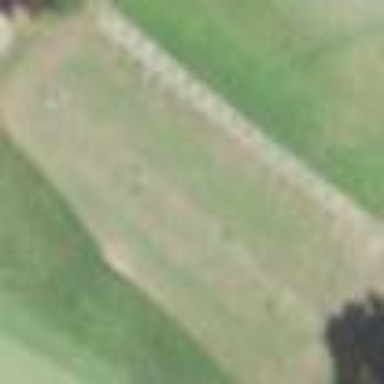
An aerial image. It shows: Grassy area designated as golf tee.